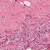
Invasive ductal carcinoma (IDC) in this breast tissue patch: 1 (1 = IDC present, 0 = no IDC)